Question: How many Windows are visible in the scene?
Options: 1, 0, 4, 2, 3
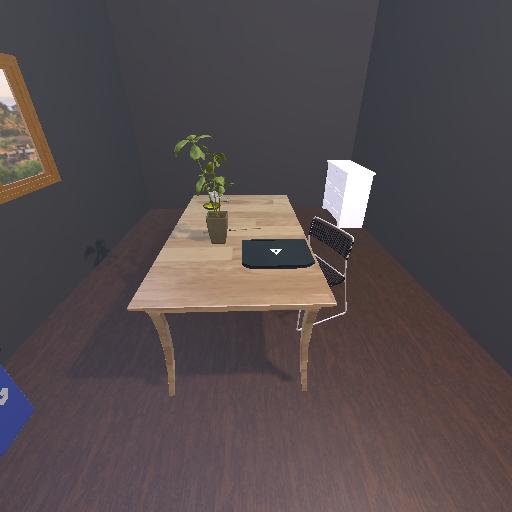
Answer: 1